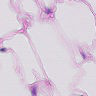
Metastatic tissue present: no